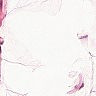
Metastatic tissue present: no